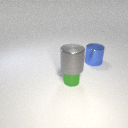
large blue metal cylinder to the right of small green metal cylinder